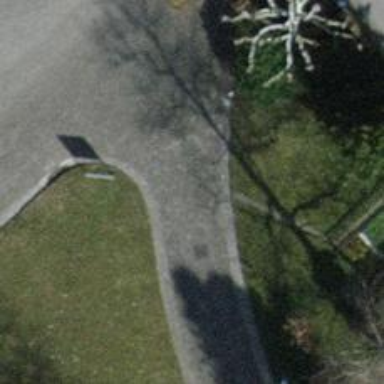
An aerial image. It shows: Service road with sett surface.